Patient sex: M
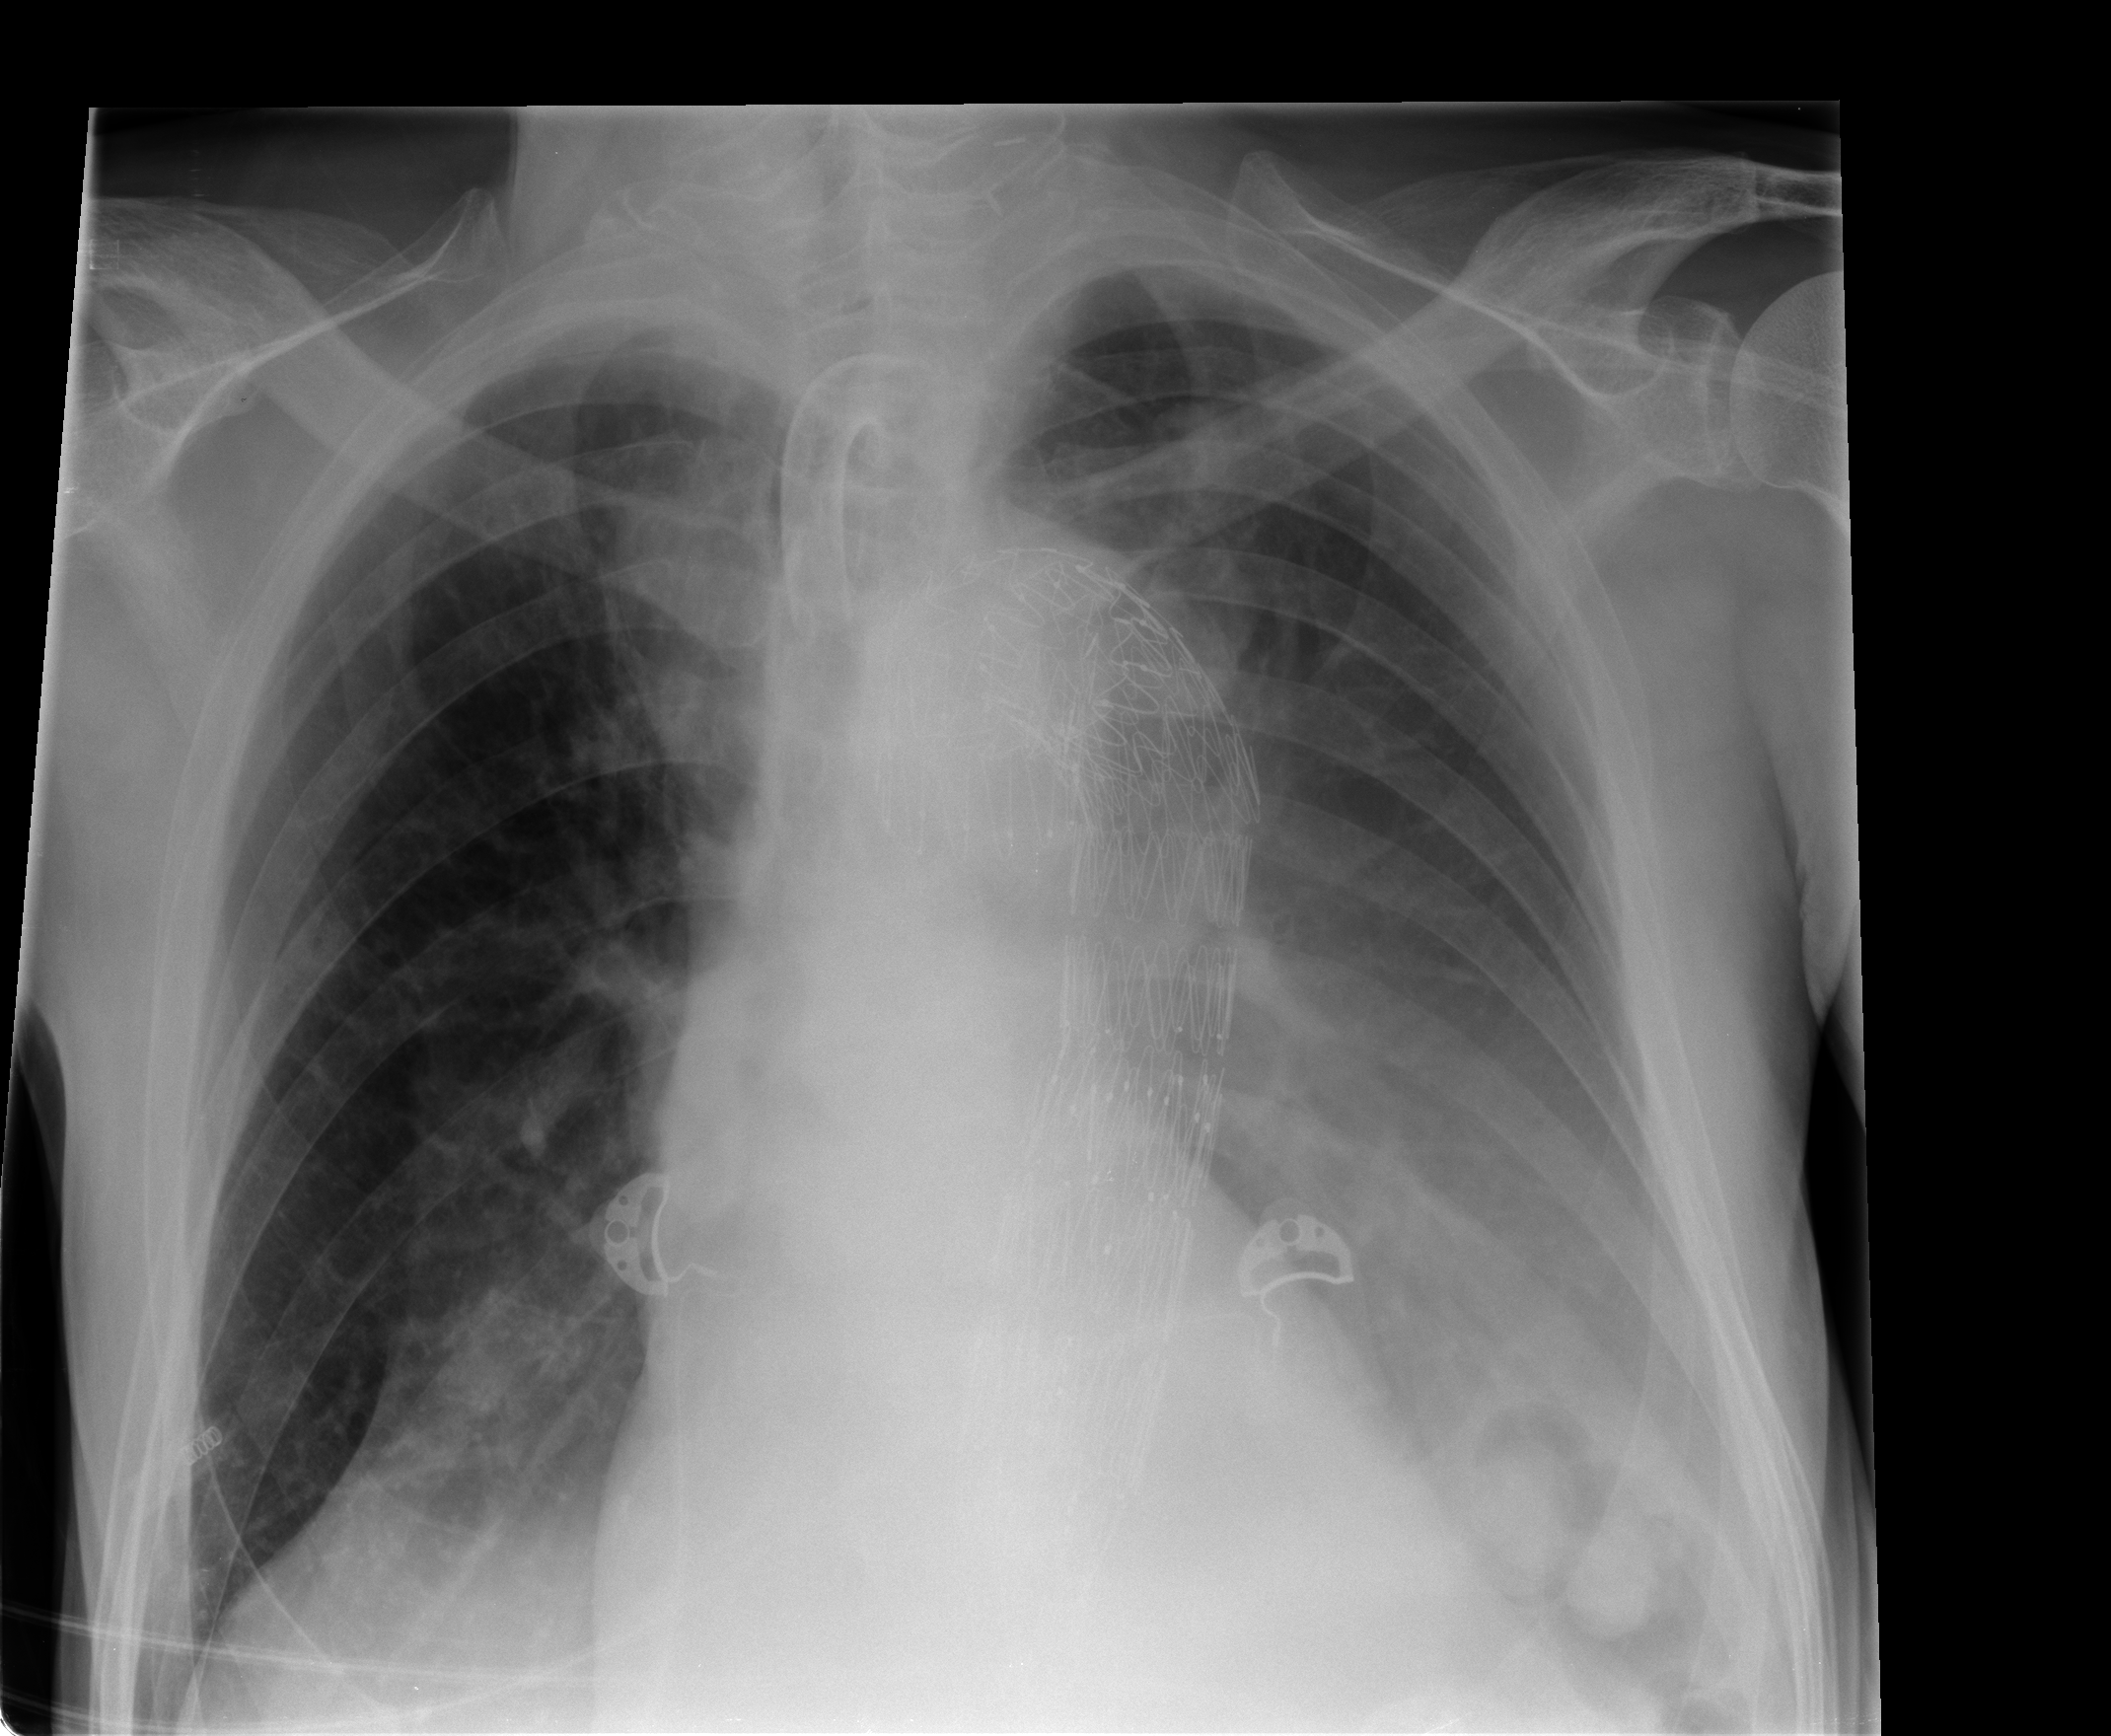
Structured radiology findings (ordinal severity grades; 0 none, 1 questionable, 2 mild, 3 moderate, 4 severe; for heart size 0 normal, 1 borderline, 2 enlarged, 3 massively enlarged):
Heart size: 1
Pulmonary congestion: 0
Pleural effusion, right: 0
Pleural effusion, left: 2
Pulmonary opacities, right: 0
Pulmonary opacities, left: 0
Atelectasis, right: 0
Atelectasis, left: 2